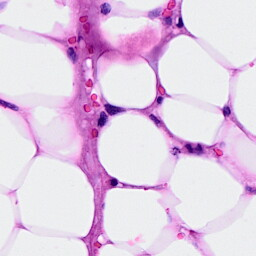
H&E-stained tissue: Breast